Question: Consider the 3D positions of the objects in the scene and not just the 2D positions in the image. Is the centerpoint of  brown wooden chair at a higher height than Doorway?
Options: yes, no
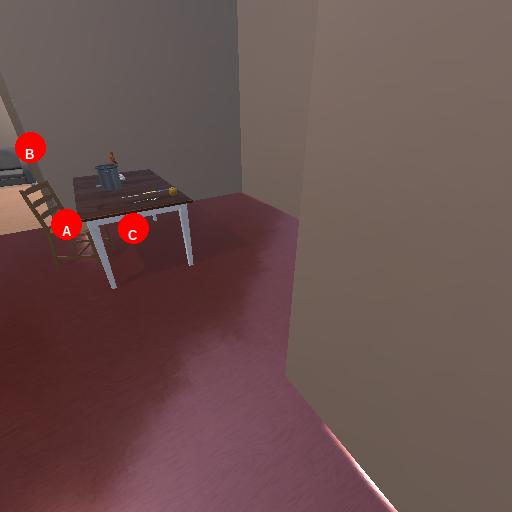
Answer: yes